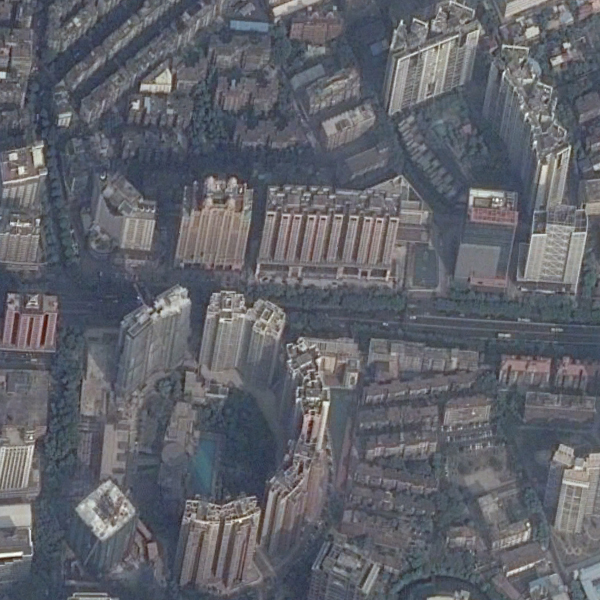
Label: Commercial